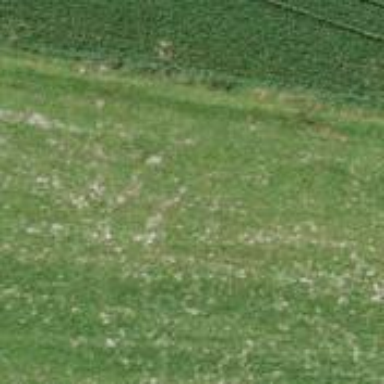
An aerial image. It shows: Path with grade4 grass surface.